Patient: sex M, age 64
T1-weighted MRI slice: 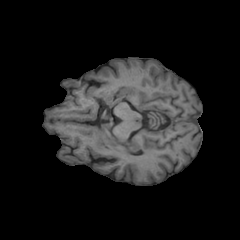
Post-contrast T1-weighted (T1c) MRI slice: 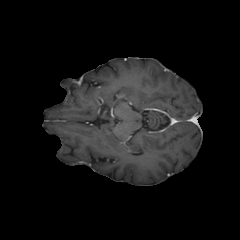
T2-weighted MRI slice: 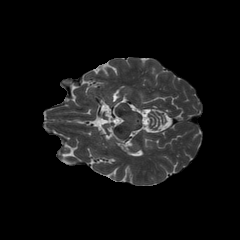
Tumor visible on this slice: no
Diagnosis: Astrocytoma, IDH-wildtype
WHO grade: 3